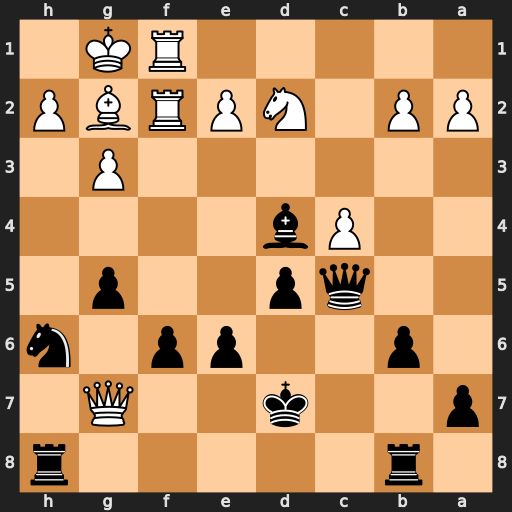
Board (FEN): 1r5r/p2k2Q1/1p2pp1n/2qp2p1/2Pb4/6P1/PP1NPRBP/5RK1
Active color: b
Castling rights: -
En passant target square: -
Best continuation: Qe7 Qxe7+ Kxe7